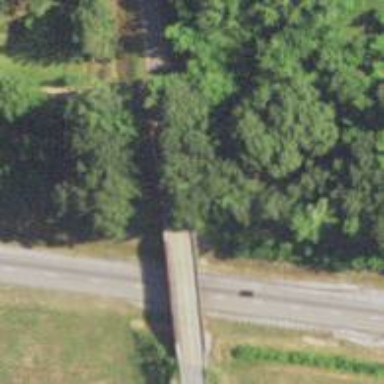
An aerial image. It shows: Residential road passing over viaduct bridge.